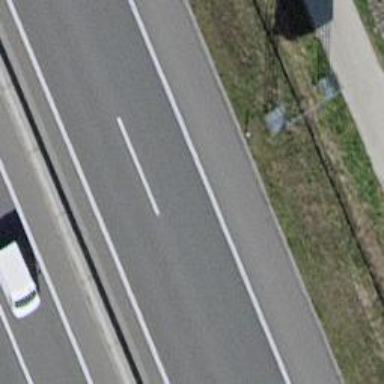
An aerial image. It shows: Motorway.